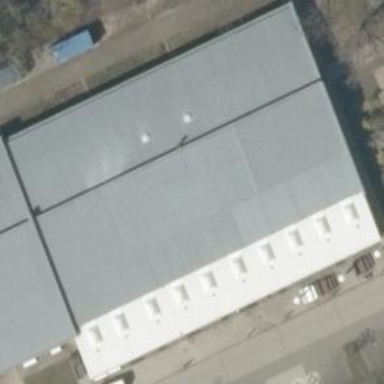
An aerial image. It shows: Commercial building.